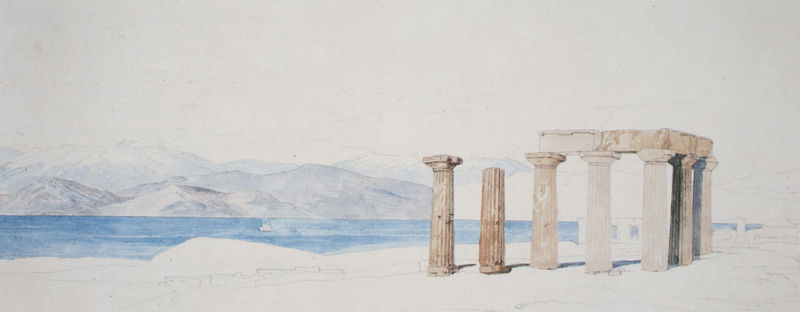
Titel: Tempelreste in Korinth
Künstler: Friedrich von Gärtner
Standort: München
Institution: Architekturmuseum der Technischen Universität
Schlagwörter: berg, blau, himmel, meer, schatten, wasser, weiß, aquarell, fluss, landschaft, ocker, sand, see, stadt, ufer, braun, hell, licht, skizze, säule, säulen, zeichnung, anlage, schnee, beige, architektur, stein, weit, horizont, gewässer, insel, land, rosa, boot, kanneliert, küste, schiff, sommer, strand, ort, süden, studie, berge, düne, gebirge, wüste, mauer, lila, violett, linien, winter, balken, klippe, panorama, reste, ruine, antike, gebirgszug, bleistift, architrav, kapitell, ionisch, antik, griechenland, bleich, höhenzug, kanneluren, tempel, basis, dorisch, korinthisch, athen, rottmann, gebälk, akropolis, ionische ordnung, schäfte, kannelure, kämpferplatte, dorische ordnung, saulen, entasis, tempelruine, verwaschen, temoelanlage, tempelrest, queer